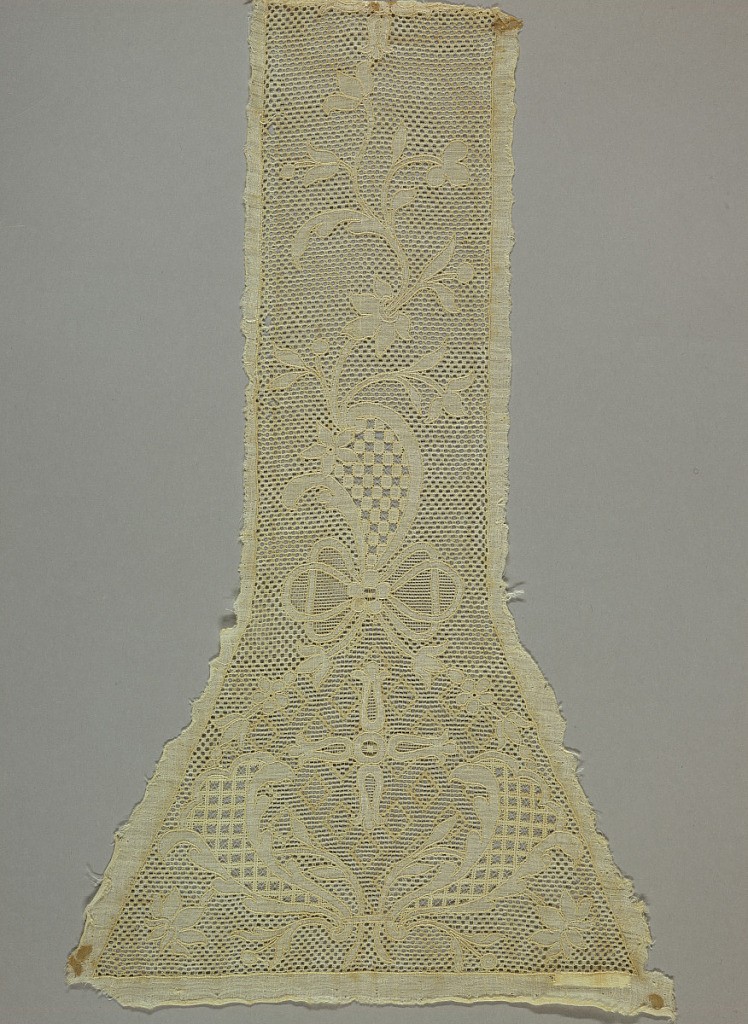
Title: Stole fragment
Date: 18th century
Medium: linen Technique: withdrawn element with needle-made fillings
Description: End of a stole with a design of floral forms and ribbons.